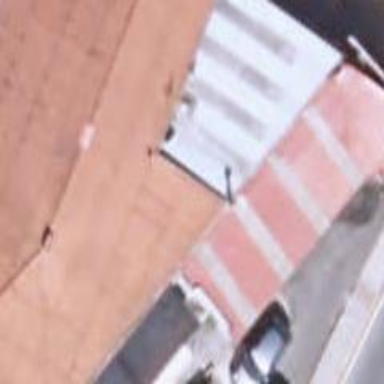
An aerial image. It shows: Restaurant.